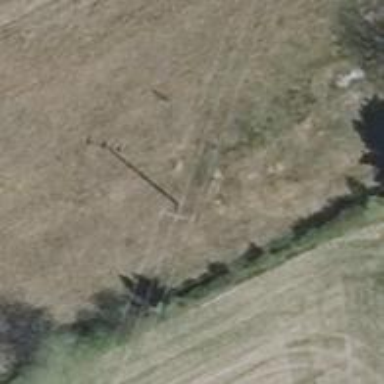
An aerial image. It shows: Power pole.